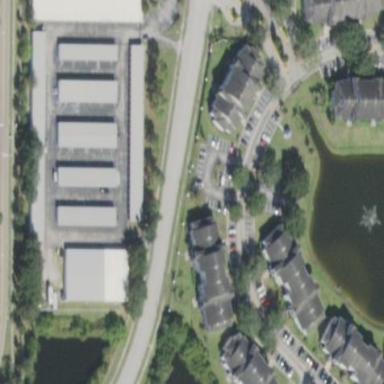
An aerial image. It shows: Storage rental shop.